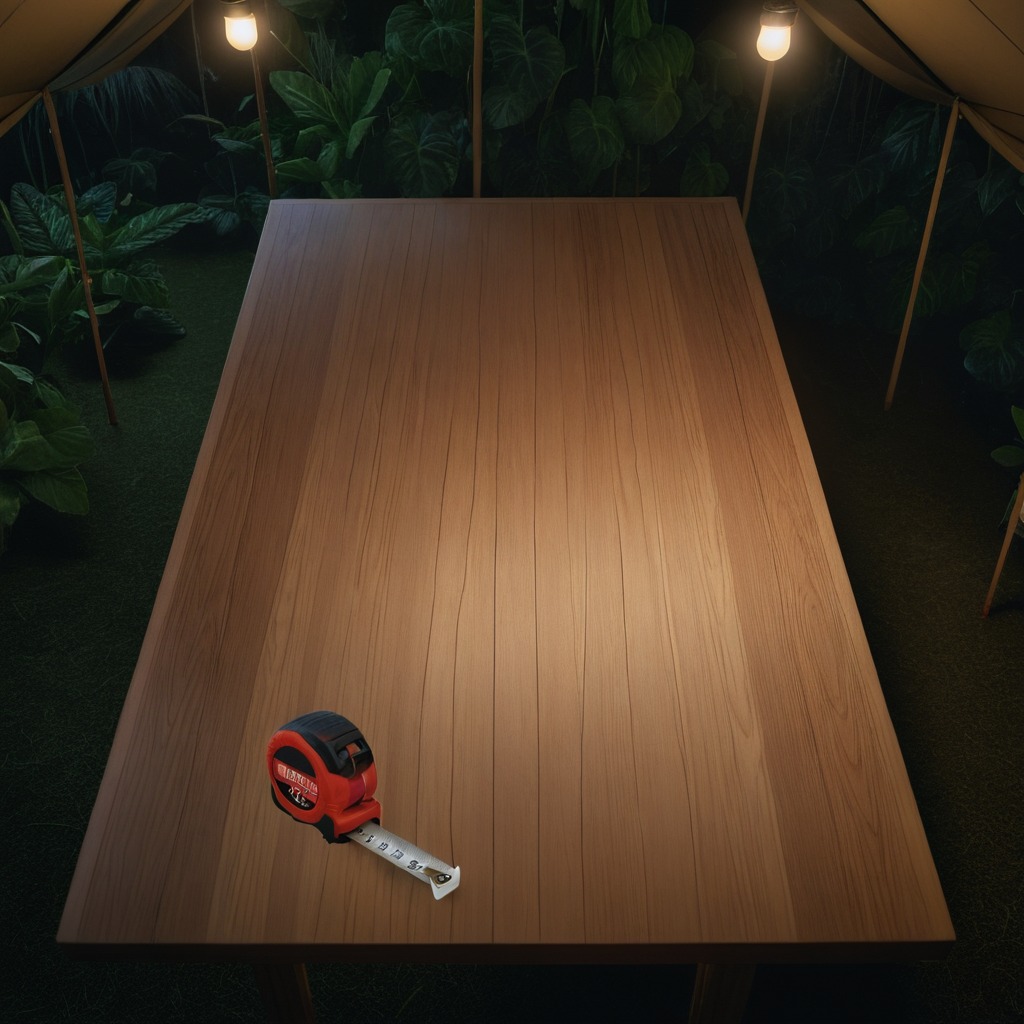
A measuring tape is lying on a clean wooden table inside a jungle field workshop tent at night dim ambient light soft shadows worn but